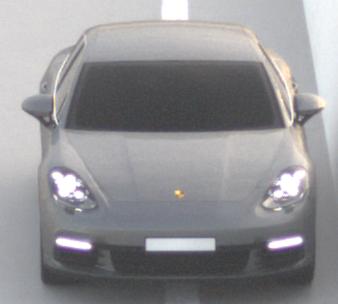
Make: Porsche
Model: Panamera
Detailed model: Panamera (971)
Model produced from: 2016/11
Model produced until: 2018/08
Doors: 5
Color: gray
Road condition: dry road
Daytime: sunrise or sunset
Contrast: low contrast